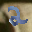
Label: 2